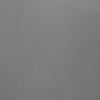
Label: dusty